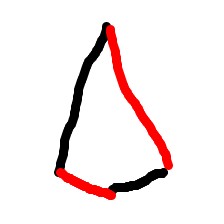
Shape: kite